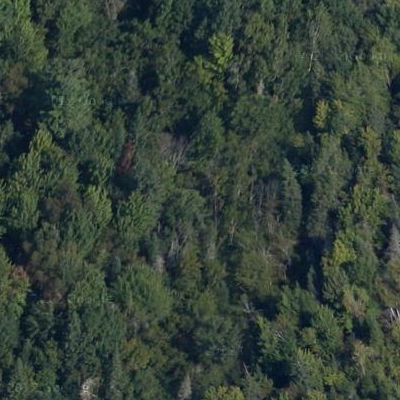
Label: eForest